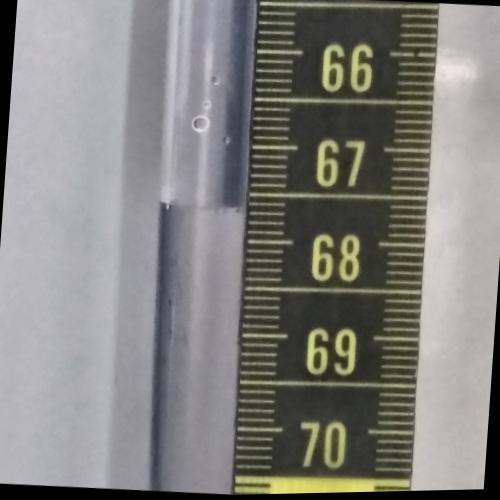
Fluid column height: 67.6 cm